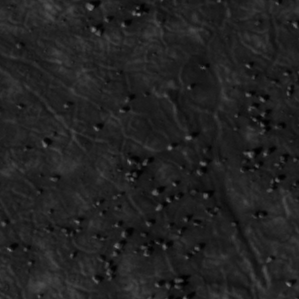
Label: non_frost